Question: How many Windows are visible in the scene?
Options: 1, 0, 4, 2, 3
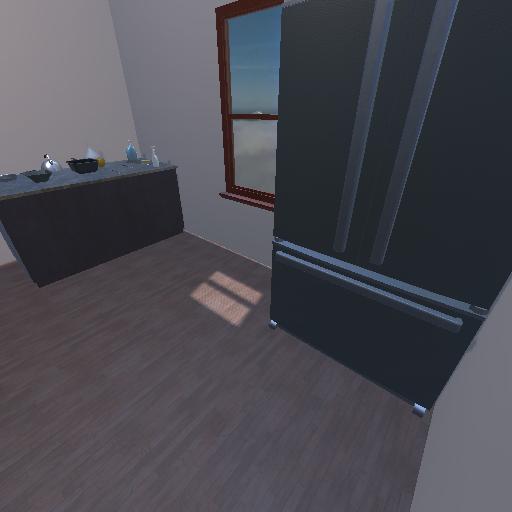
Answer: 1